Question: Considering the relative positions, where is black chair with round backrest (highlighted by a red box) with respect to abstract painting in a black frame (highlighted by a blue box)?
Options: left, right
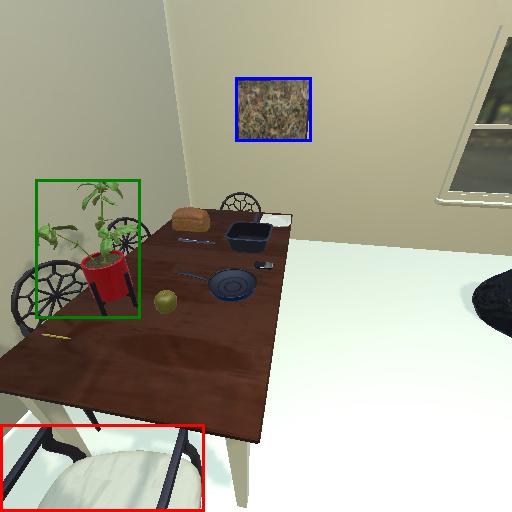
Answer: left